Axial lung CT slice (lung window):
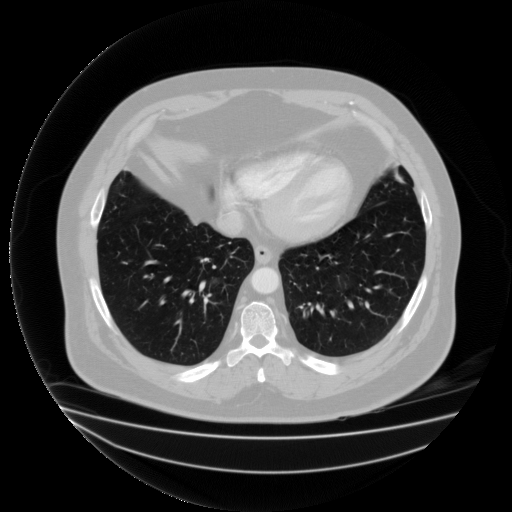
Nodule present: yes
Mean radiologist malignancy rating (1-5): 3